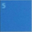
Piece: xx